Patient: sex M, age 68
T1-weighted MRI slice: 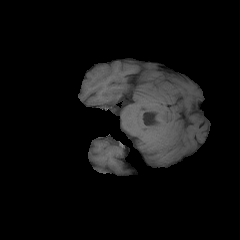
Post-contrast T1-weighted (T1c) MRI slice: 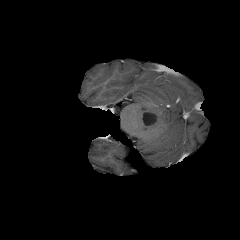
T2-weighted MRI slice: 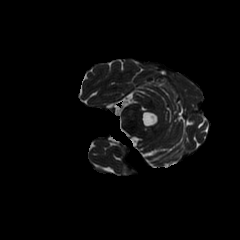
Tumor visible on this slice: no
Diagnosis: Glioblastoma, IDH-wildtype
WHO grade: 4